Field crop: maize
Growth stage: 2
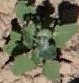
Species: chenopodium